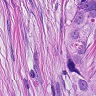
Metastatic tissue present: yes